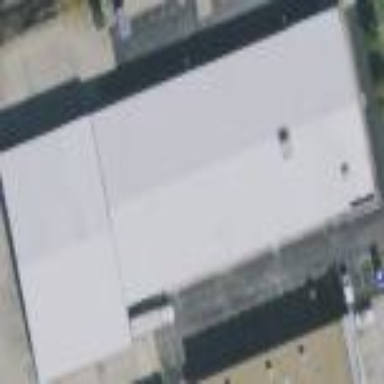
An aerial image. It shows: Retail building.